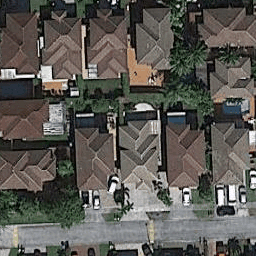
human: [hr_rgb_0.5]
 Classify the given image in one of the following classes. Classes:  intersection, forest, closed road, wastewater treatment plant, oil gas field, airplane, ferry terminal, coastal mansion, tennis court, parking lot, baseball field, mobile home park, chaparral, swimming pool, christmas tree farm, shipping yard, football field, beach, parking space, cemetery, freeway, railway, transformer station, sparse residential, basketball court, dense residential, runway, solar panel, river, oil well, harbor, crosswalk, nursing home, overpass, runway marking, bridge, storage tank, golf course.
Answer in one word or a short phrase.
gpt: dense residential